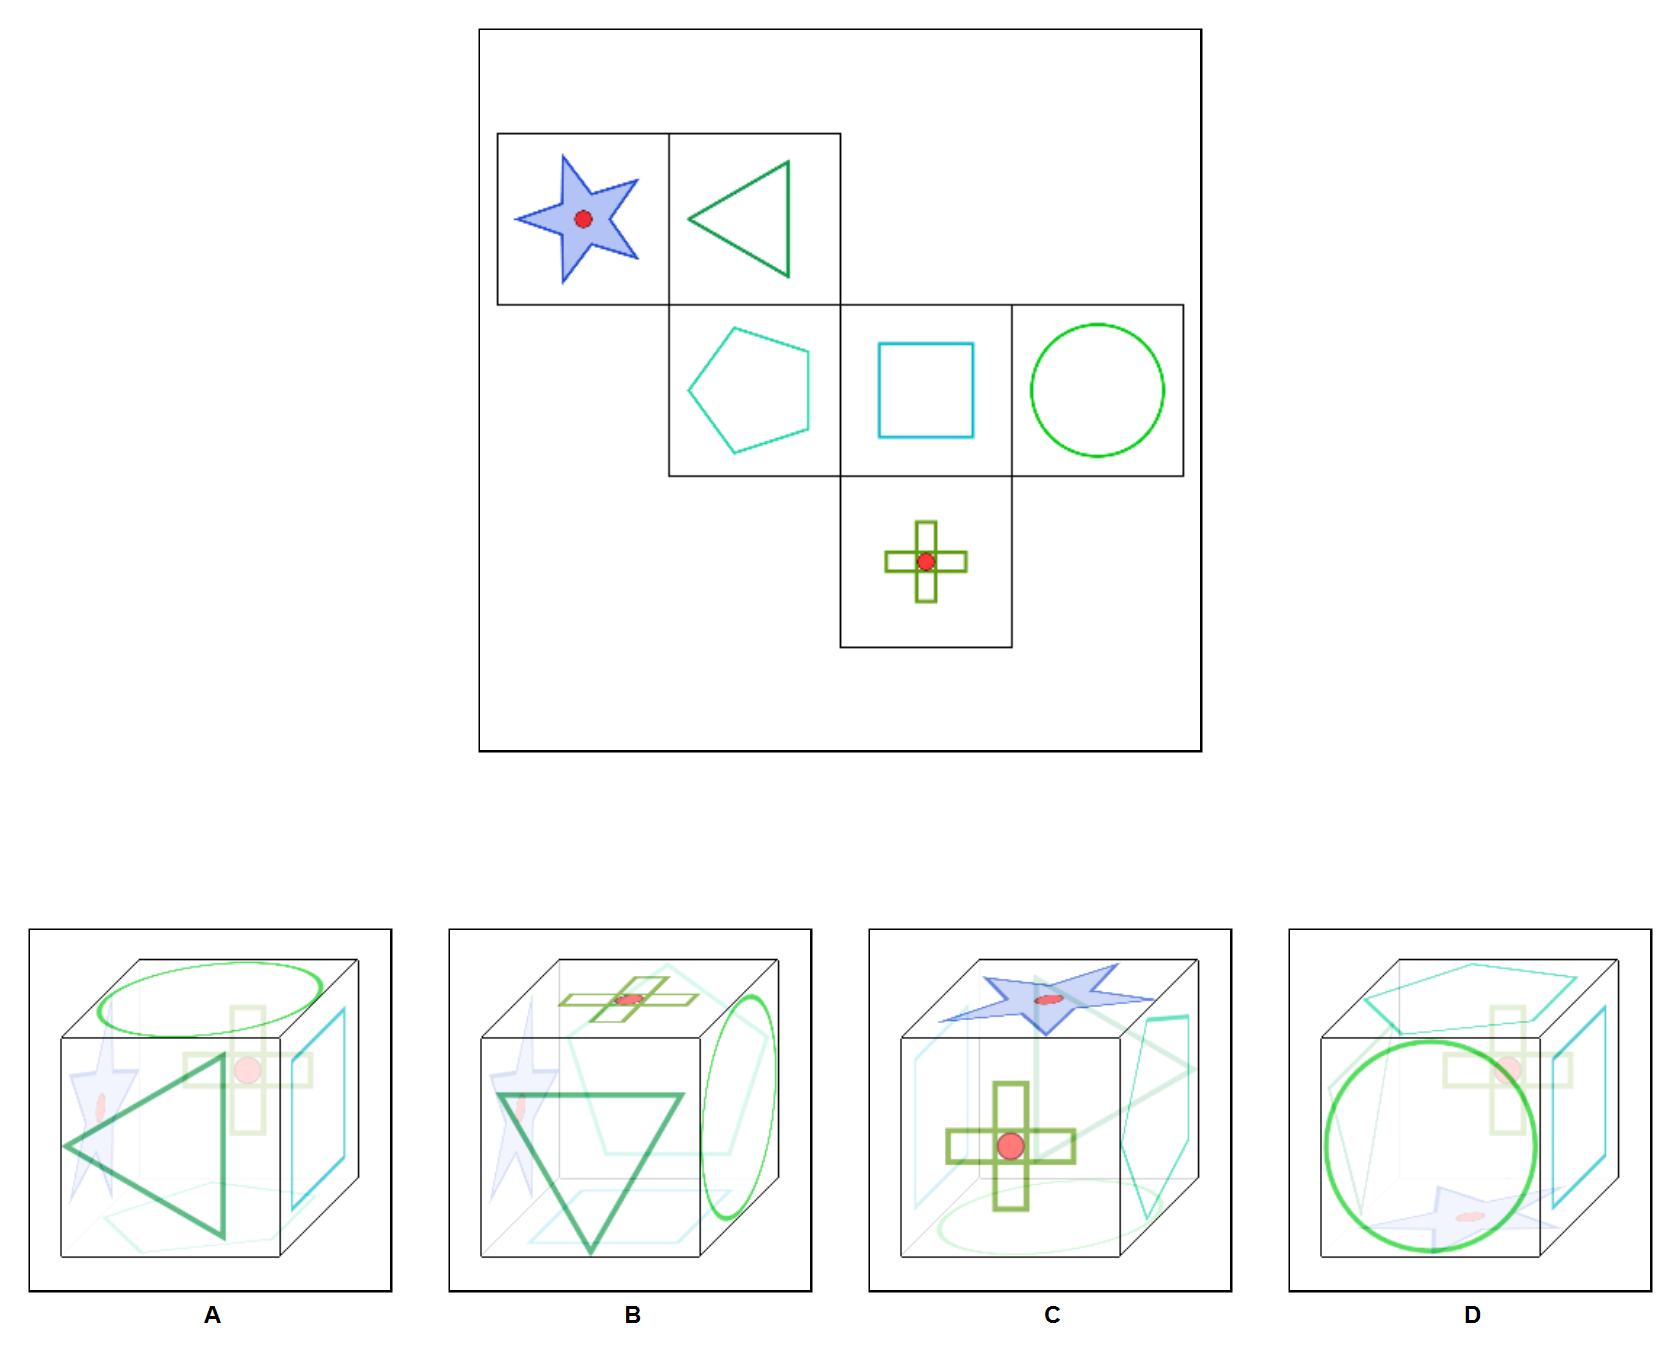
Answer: A